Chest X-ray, AP view. Patient: 48 years old, sex M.
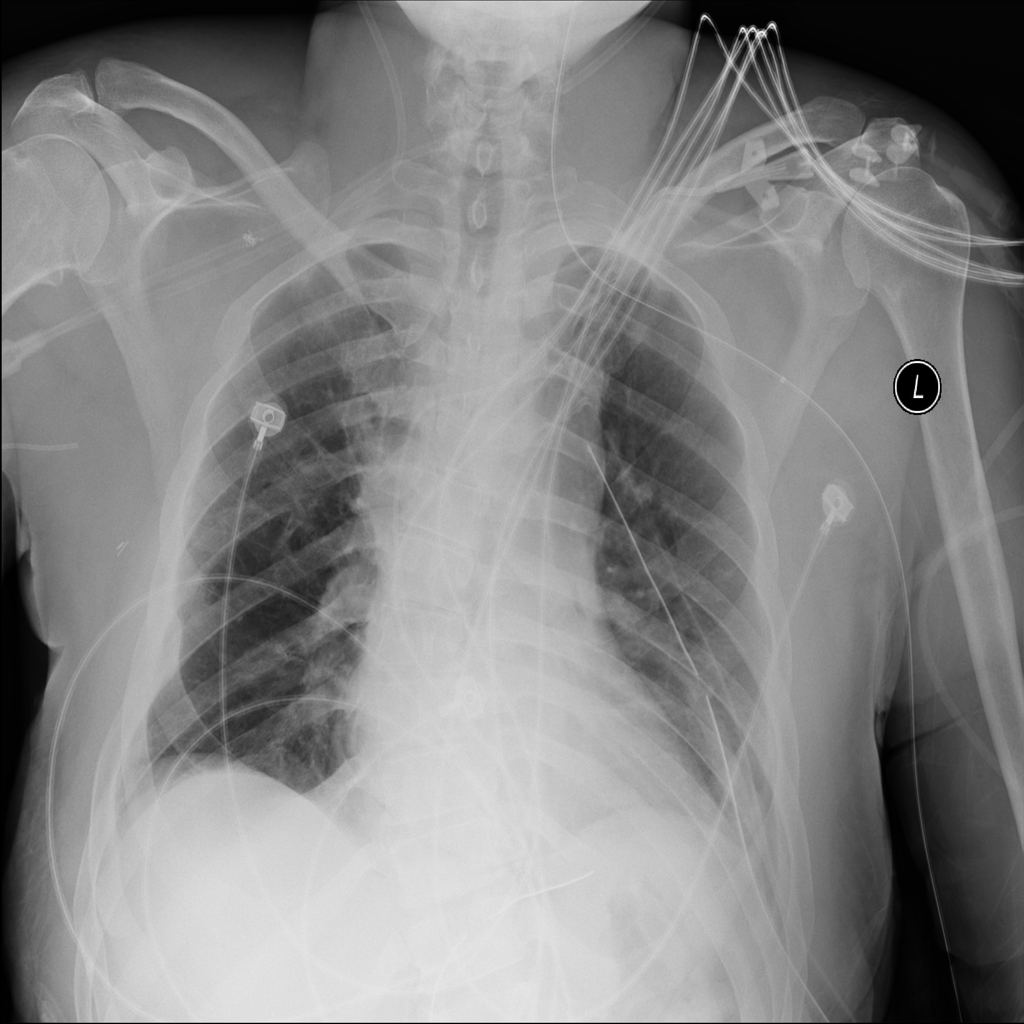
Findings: No Finding